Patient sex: F
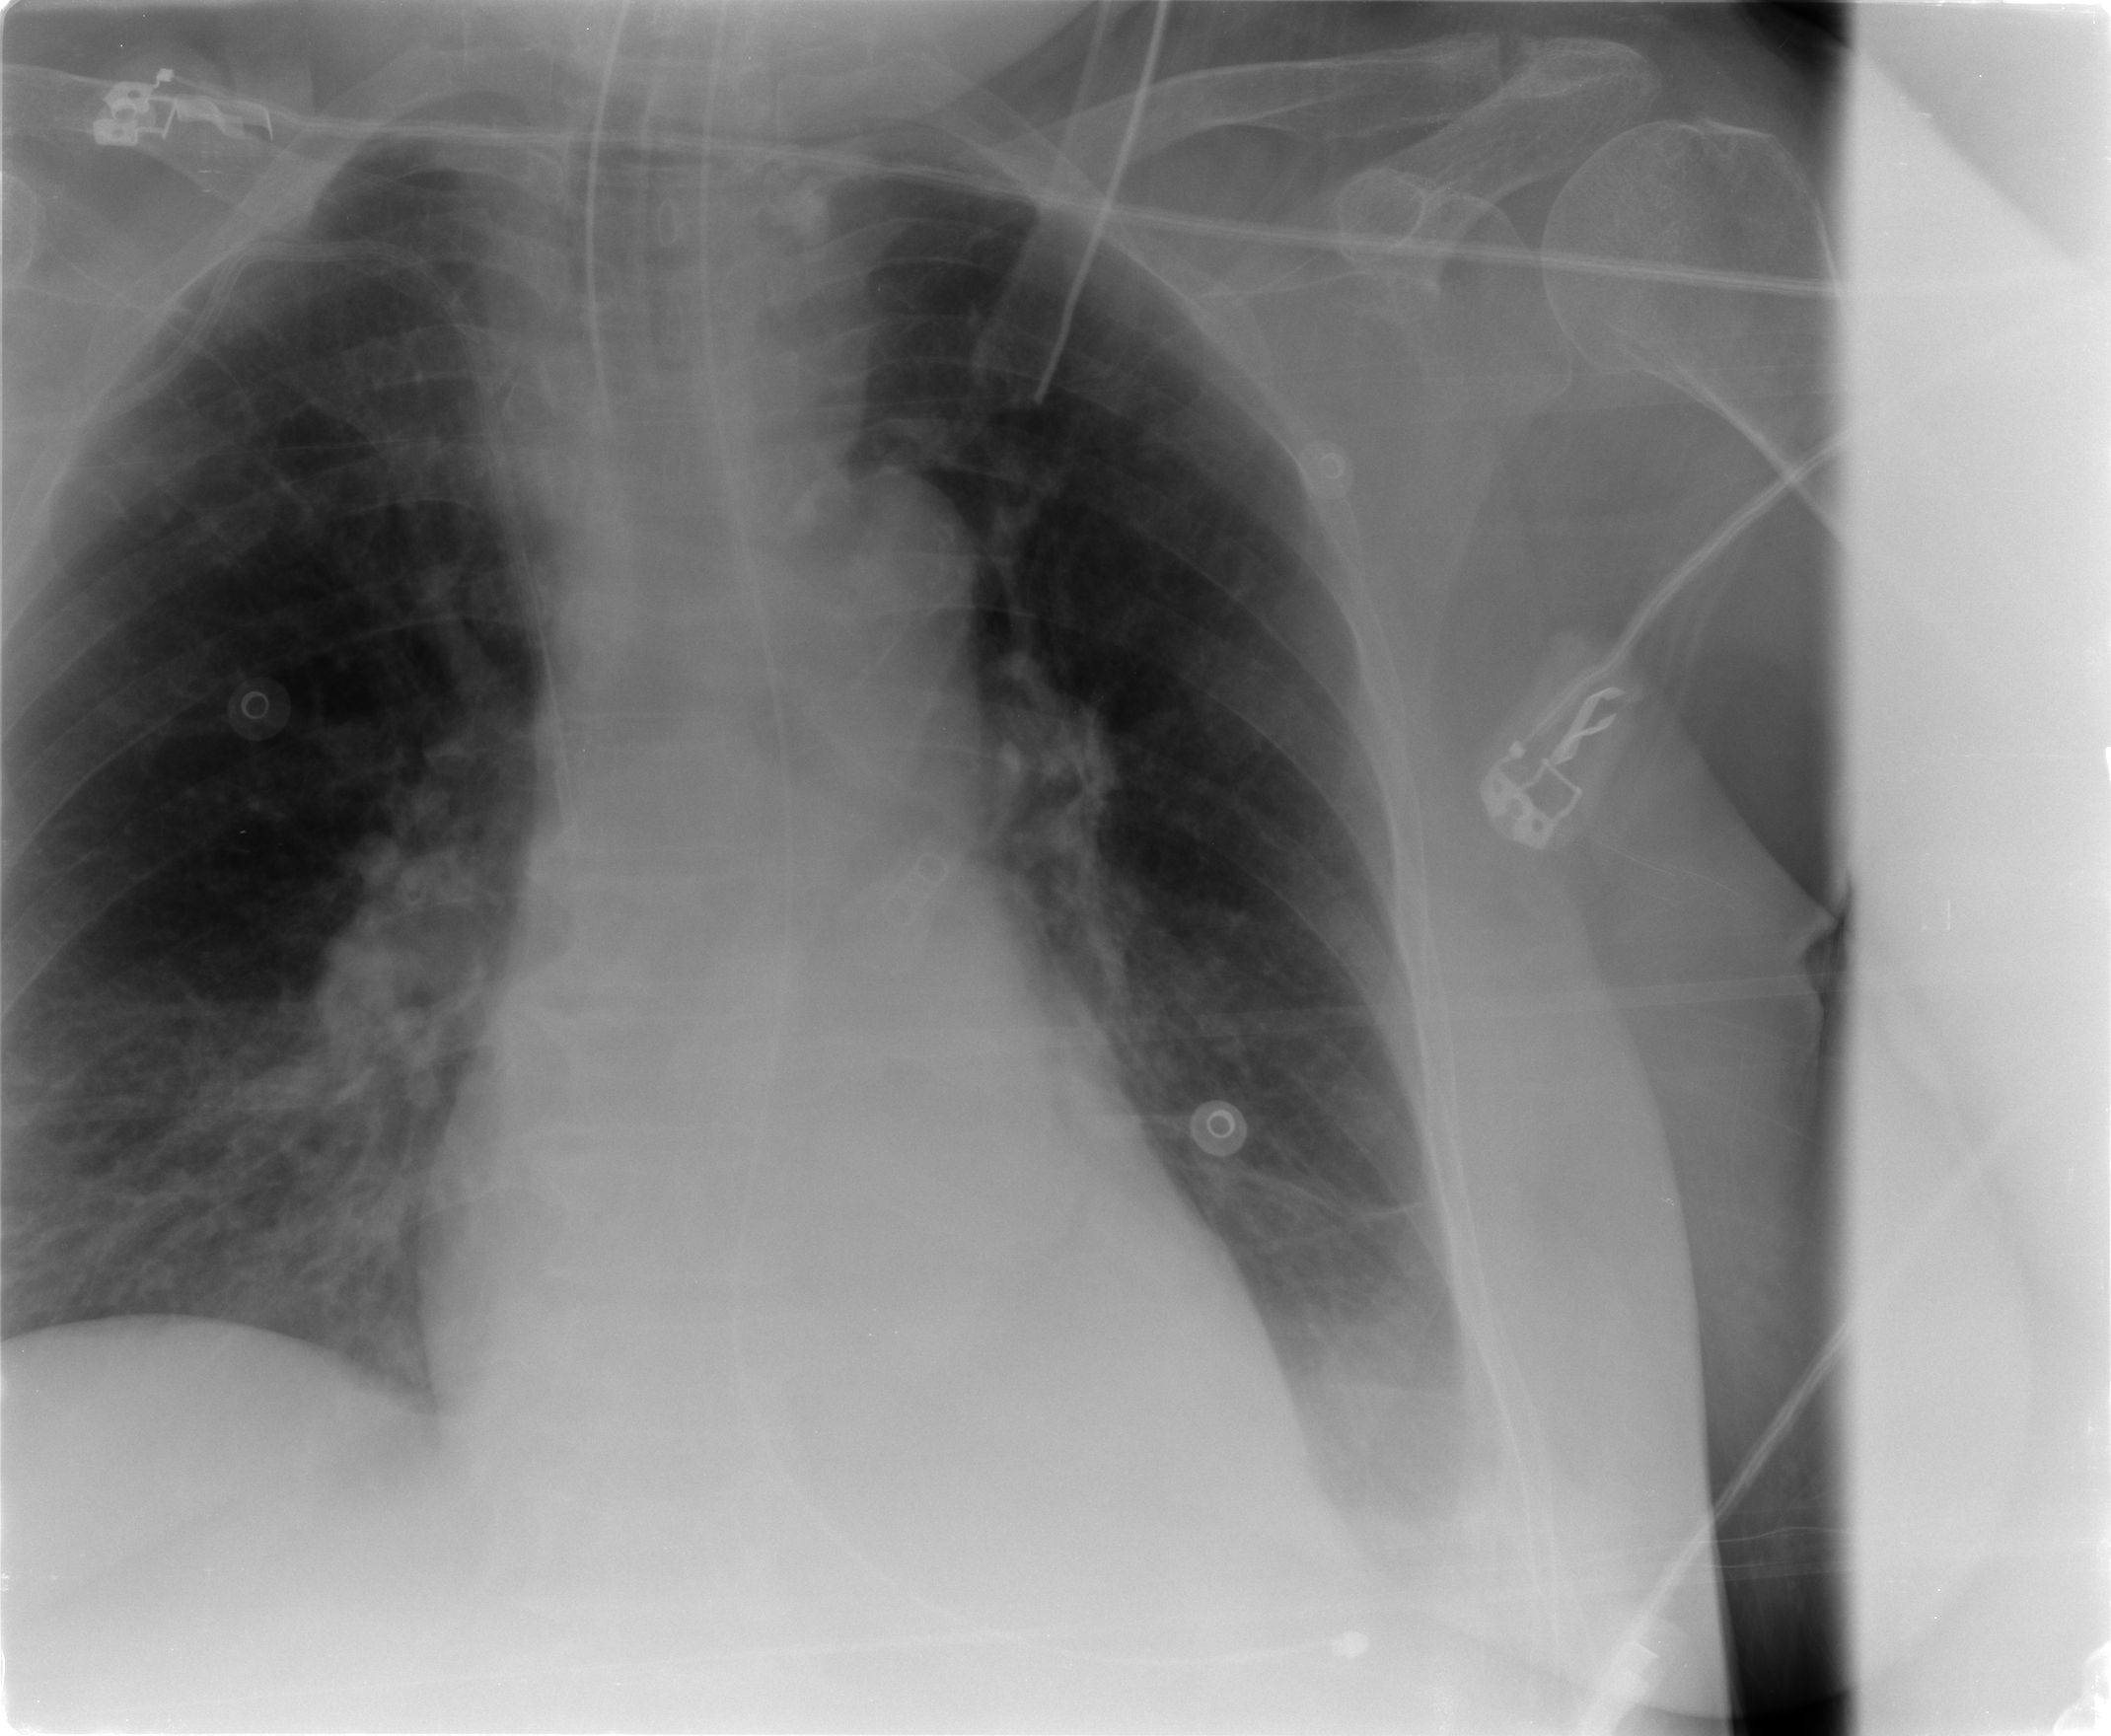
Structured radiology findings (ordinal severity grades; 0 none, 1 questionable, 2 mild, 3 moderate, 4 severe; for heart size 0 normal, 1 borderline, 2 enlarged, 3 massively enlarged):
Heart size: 2
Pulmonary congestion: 2
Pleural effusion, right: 0
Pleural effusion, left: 2
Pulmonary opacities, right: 0
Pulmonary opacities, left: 0
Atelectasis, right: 2
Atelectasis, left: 1